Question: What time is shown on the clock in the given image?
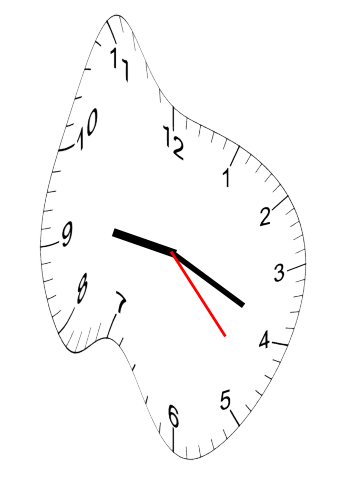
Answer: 09:19:23